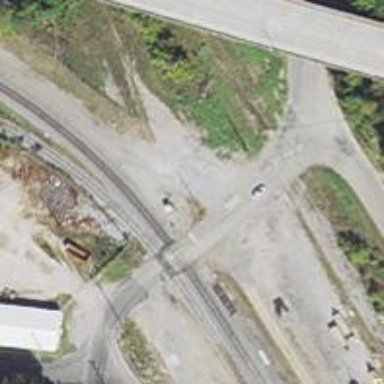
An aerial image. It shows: Railway spur service.